Question: I have got strange issue with dates of events and I have tried hard to get it fixed but unable to do it.
I am attaching a screenshot of how I want to display the dates on the page :

In the picture the first event Deine Energie in Aktion! is a combination of 5 events with each event having its start date and end date.
The first part of the event is 1 day event which starts on 4th April and ends on 4th April. Similarly the second part is on 7th April, 3rd part on 9th April and 4th part on 20th April
The last part starts on 5th May and ends on 10th May.
The dates are stored in database in this format :
I am showing the dates for last part of event.
Event Start Date : 2013-05-05 00:00:00
Event End Date : 2013-05-10 00:00:00
So I want to display dates in the format shown in the picture.
There are multiple cases:
First is if all the dates are coming within a single month then we display the month name at the end only once.
Second is if months are changed then the month name will be shown after the date when the month is changed.
I am getting events dates in a while loop, so how do I compare the current event date with the coming event date in a loop.
This is the code I have used so far to get the dates from the database..
'''
$nid = $row->nid;
$get_product_id = "SELECT product_id from {uc_product_kits} where nid='$nid'";
$res = db_query($get_product_id);
while ($get_product_id_array_value = db_fetch_array($res)) {
$prductid = $get_product_id_array_value['product_id'];
$start_date = db_query("select event_start,event_end from {event} where nid=%d",$prductid);
$start_date_value = db_fetch_object($start_date);
$end_value = $start_date_value->event_start;
$event_end_date = $start_date_value->event_end;
$TotalStart = date("d M Y", strtotime($end_value));
$TotalEnd = date("d M Y", strtotime($event_end_date));
$onlyMonthStart = date("M", strtotime($end_value));
$onlyMonthEnd = date("M", strtotime($event_end_date));
//$groupMonth = db_query("select event_start,event_end, month from {event} where nid=%d group by ",$prductid);
if($TotalStart == $TotalEnd ){
$startDay = date("d", strtotime($end_value));
$startMonth = date("M", strtotime($end_value));
if(in_array($startMonth,$newMonth)) {
echo $onlstartdate;
}
else {
$onlstartdate = date("d", strtotime($end_value));
echo $onlstartdate;
$tempStorage[] = $startMonth
}
//$newMonth[] = $startMonth;
}
}
'''
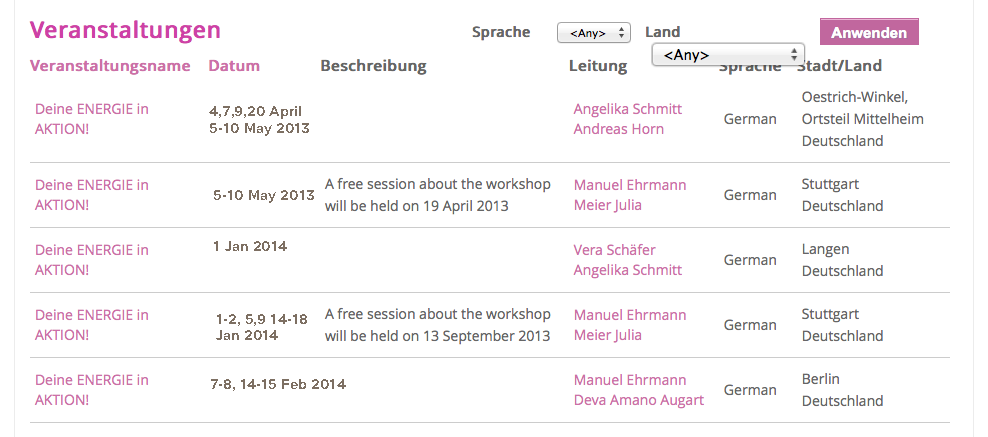
Answer: Easiest would be to first collect all data from your query into e.g. array.
Only then iterate over the array. Having all data together will allow you to compare two consecutive date ranges to decide level of details you need to print for each.
Commented example:
'''
// collect data from SQL query into structure like this:
$events = array(
array("event_start" => "2013-4-4", "event_end" => "2013-4-4"),
array("event_start" => "2013-4-7", "event_end" => "2013-4-7"),
array("event_start" => "2013-4-9", "event_end" => "2013-4-9"),
array("event_start" => "2013-4-20", "event_end" => "2013-4-20"),
array("event_start" => "2013-5-5", "event_end" => "2013-5-10"),
array("event_start" => "2014-1-1", "event_end" => "2014-1-2"),
);
// the actual code for range list generation:
for ($i = 0; $i < count($events); $i++)
{
// parse start and end of this range
$this_event = $events[$i];
$this_start_date = strtotime($this_event["event_start"]);
$this_end_date = strtotime($this_event["event_end"]);
// extract months and years
$this_start_month = date("M", $this_start_date);
$this_end_month = date("M", $this_end_date);
$this_start_year = date("Y", $this_start_date);
$this_end_year = date("Y", $this_end_date);
$last = ($i == count($events) - 1);
// parse start and end of next range, if any
if (!$last)
{
$next_event = $events[$i + 1];
$next_start_date = strtotime($next_event["event_start"]);
$next_end_date = strtotime($next_event["event_end"]);
$next_start_month = date("M", $next_start_date);
$next_end_month = date("M", $next_end_date);
$next_start_year = date("Y", $next_start_date);
$next_end_year = date("Y", $next_end_date);
}
// ranges with different starting and ending months always go
// on their own line
if (($this_start_month != $this_end_month) ||
($this_start_year != $this_end_year))
{
echo date("j M", $this_start_date);
// print starting year only if it differs from ending year
if ($this_start_year != $this_end_year)
{
echo " ".date("Y", $this_start_date);
}
echo "-".date("j M Y", $this_end_year)." <br/>
";
}
else
{
// this is range starting and ending in the same month
echo date("j", $this_start_date);
// different starting and ending day
if ($this_start_date != $this_end_date)
{
echo "-".date("j", $this_end_date);
}
$newline = false;
// print month for the last range;
// and for any range that starts(=ends) in different month
// than the next range ends
if ($last ||
($this_start_month != $next_end_month))
{
echo " ".date("M", $this_start_date);
$newline = true;
}
// print year for the last range;
// and for any range that starts(=ends) in different year
// than next range ends
if ($last ||
($this_start_year != $next_end_year) ||
($next_start_month != $next_end_month))
{
echo " ".date("Y", $this_start_date);
$newline = true;
}
if ($newline)
{
echo " <br/>
";
}
else
{
// month (and year) will be printed for some future range
// on the same line
echo ", ";
}
}
}
'''
This outputs:
'''
4, 7, 9, 20 Apr <br/>
5-10 May 2013 <br/>
1-2 Jan 2014 <br/>
'''